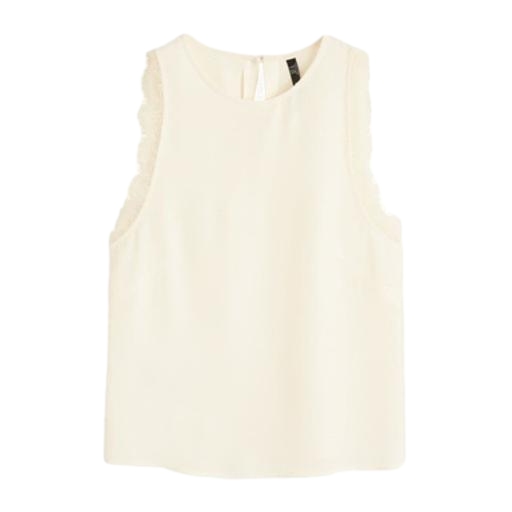
sleeveless light colored shirt, white sleeveless lace-hem blouse, white raw-edge scoop-neck top only macy, white background